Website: bh-photo
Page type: customer-info-address
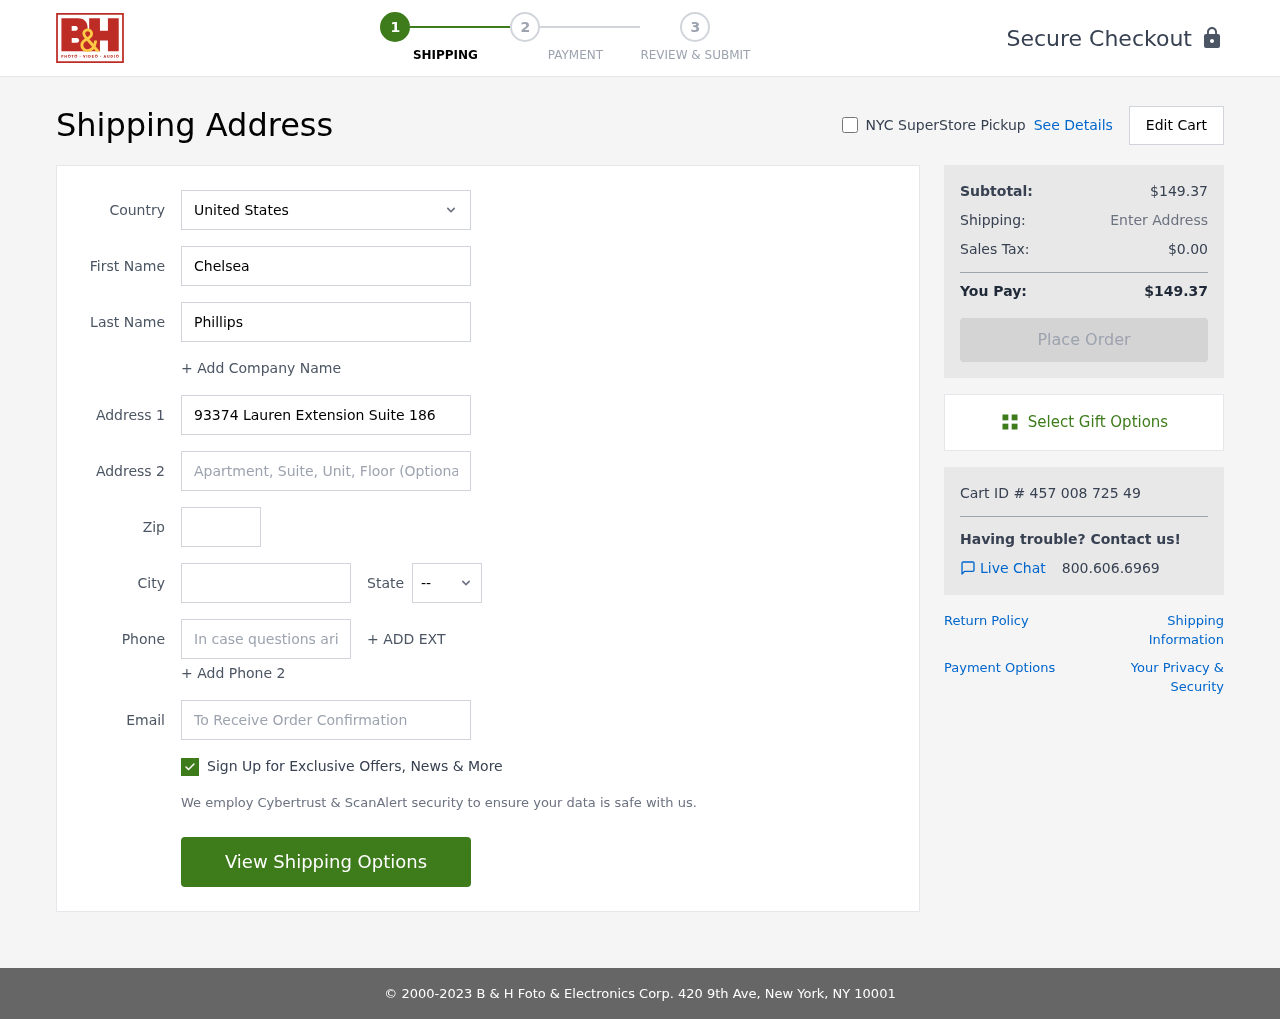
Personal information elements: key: PII_CITY
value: Tannerville
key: PII_COUNTRY
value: United States
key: PII_EMAIL
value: chelsea_phillips@hotmail.com
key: PII_FIRSTNAME
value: Chelsea
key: PII_LASTNAME
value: Phillips
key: PII_PHONE
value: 5625700208
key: PII_POSTCODE
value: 47885
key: PII_STATE_ABBR
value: FL
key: PII_STREET
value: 93374 Lauren Extension Suite 186
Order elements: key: ORDER_SUBTOTAL
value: $149.37
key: ORDER_TAX
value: $0.00
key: ORDER_TOTAL
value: $149.37
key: ORDER_ID
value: Cart ID # 457 008 725 49